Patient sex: M
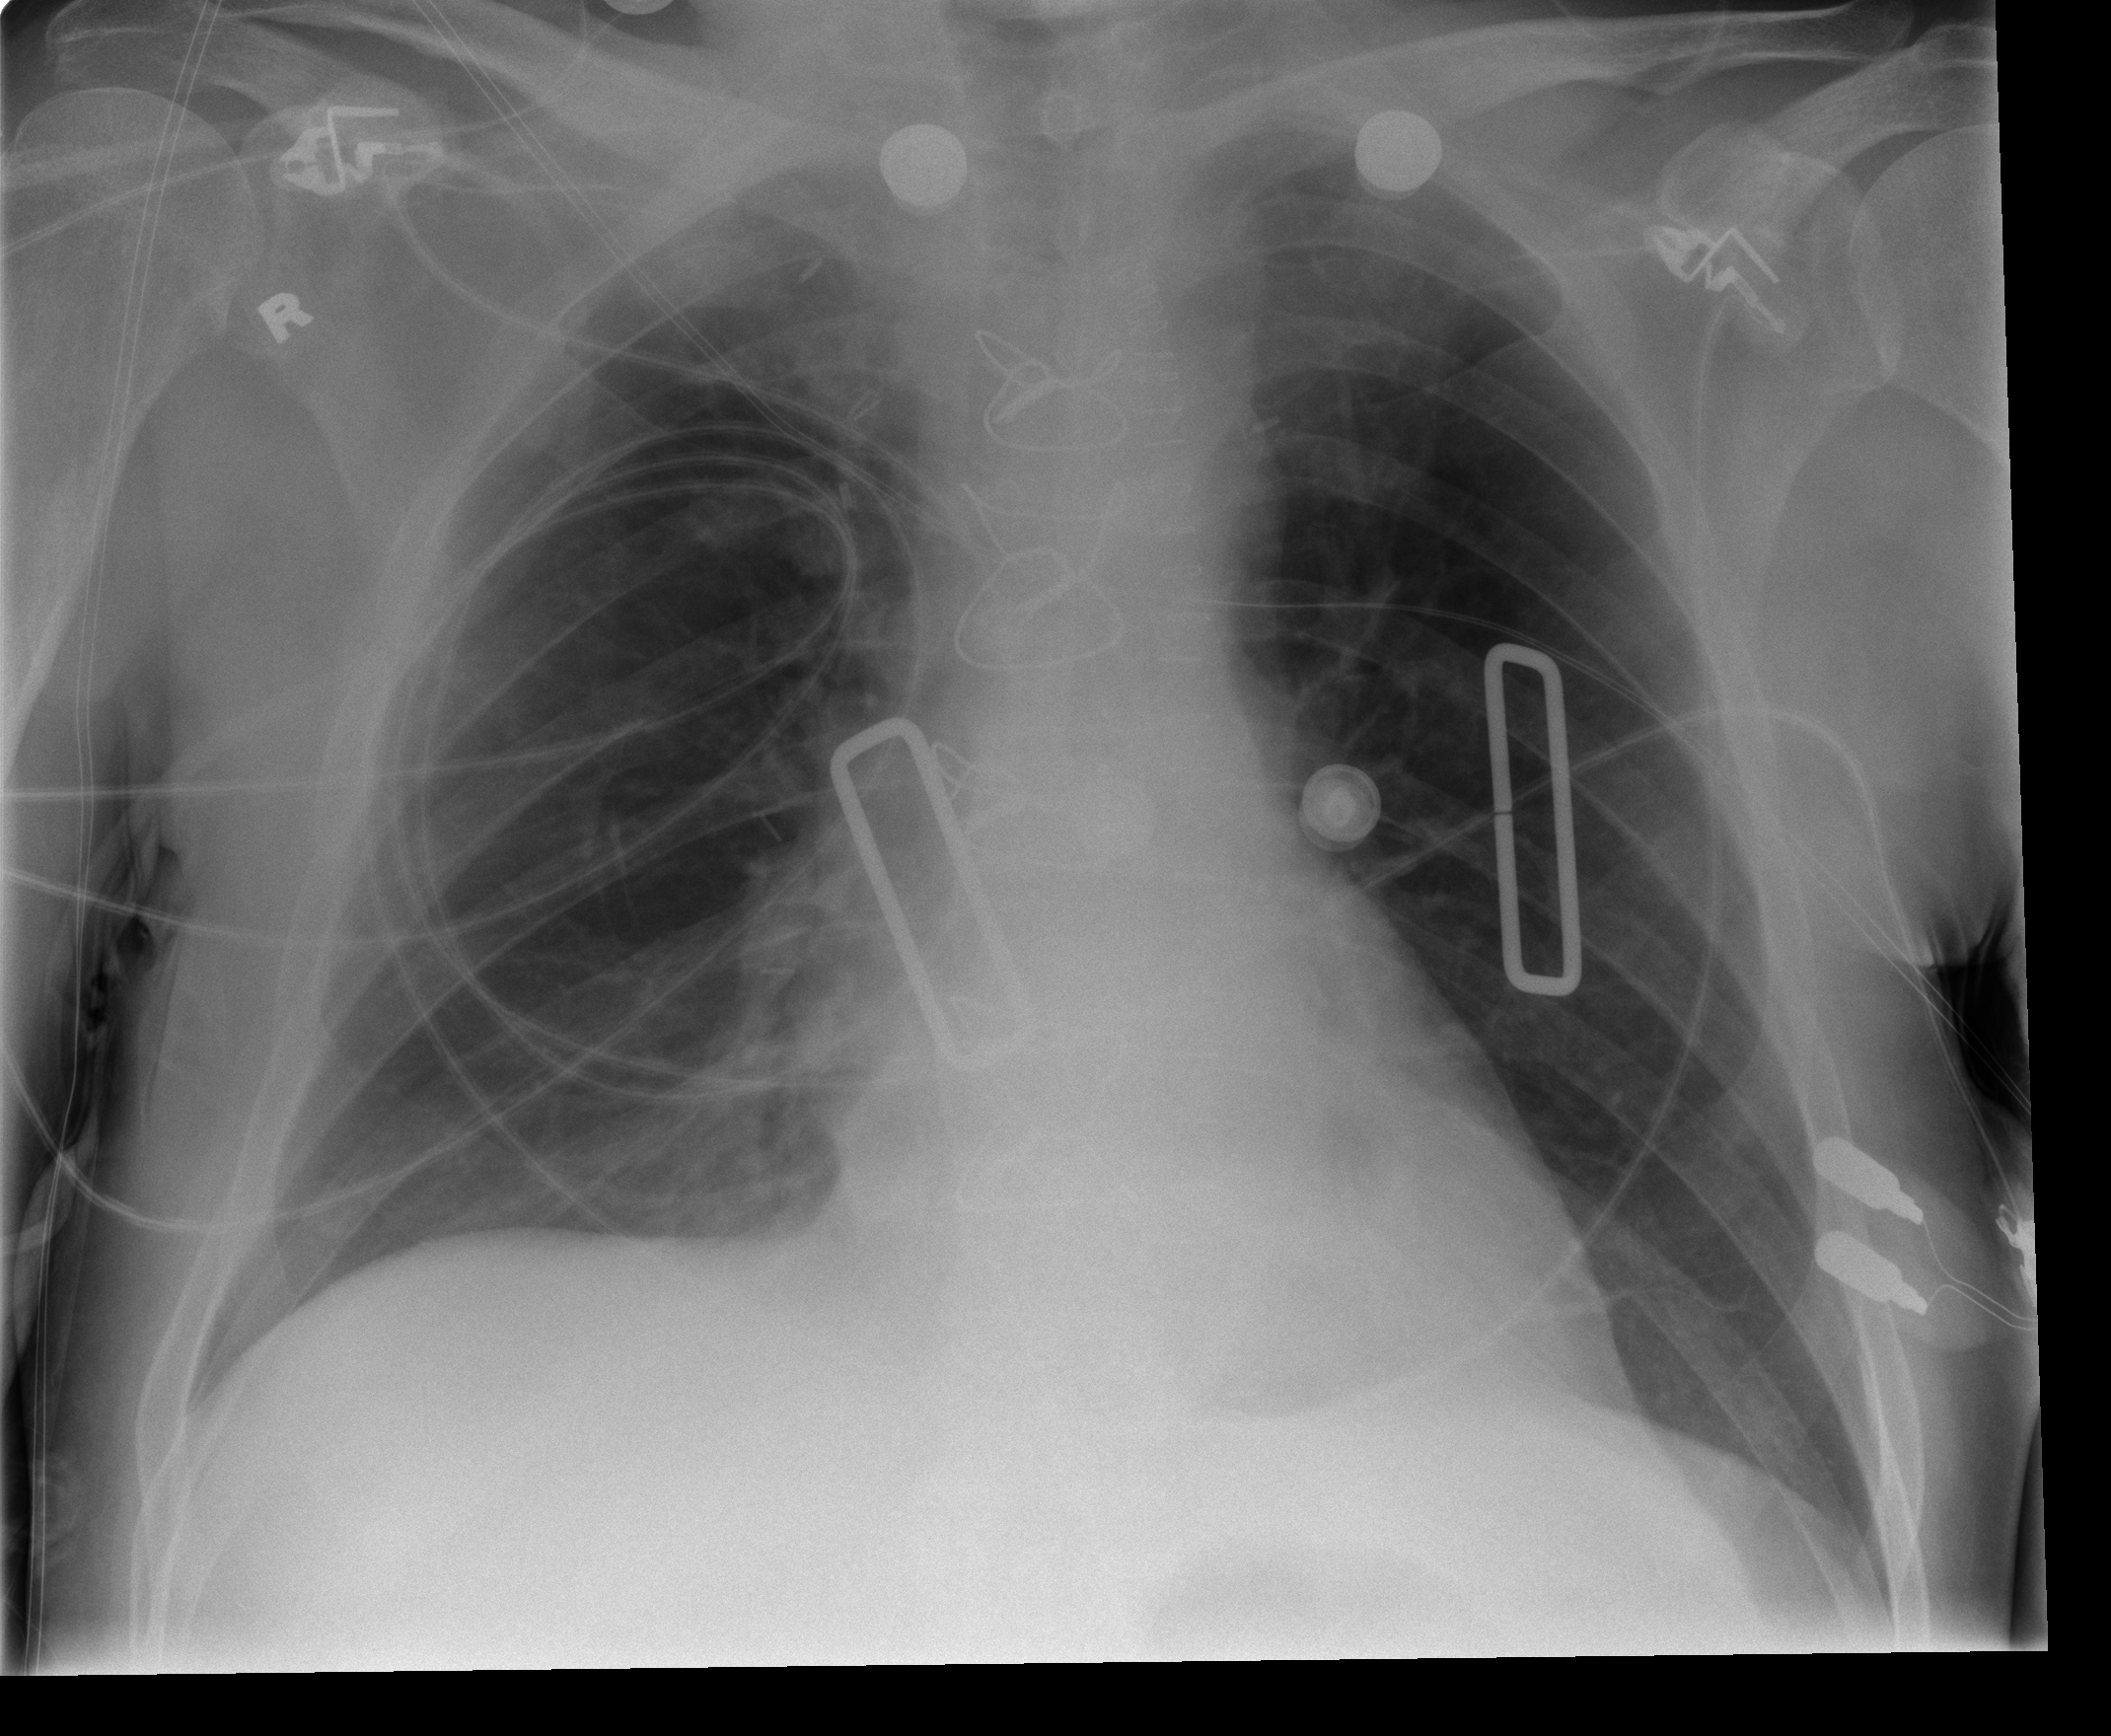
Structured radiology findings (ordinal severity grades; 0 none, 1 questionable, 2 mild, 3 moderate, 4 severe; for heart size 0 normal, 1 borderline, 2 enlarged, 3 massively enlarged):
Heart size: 1
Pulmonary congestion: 1
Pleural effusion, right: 0
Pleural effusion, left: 0
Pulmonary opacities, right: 1
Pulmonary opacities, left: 0
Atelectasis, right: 0
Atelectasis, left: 0